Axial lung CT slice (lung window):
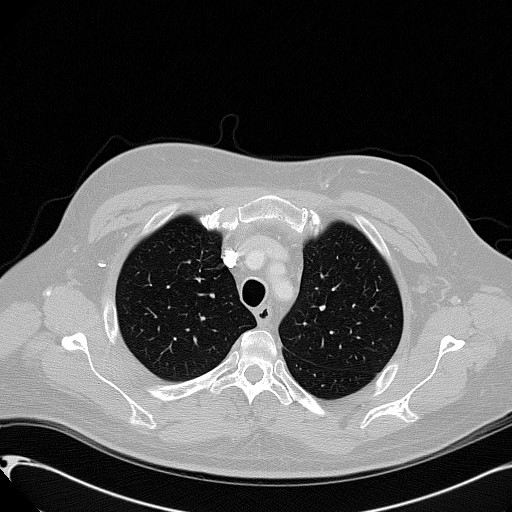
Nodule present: no